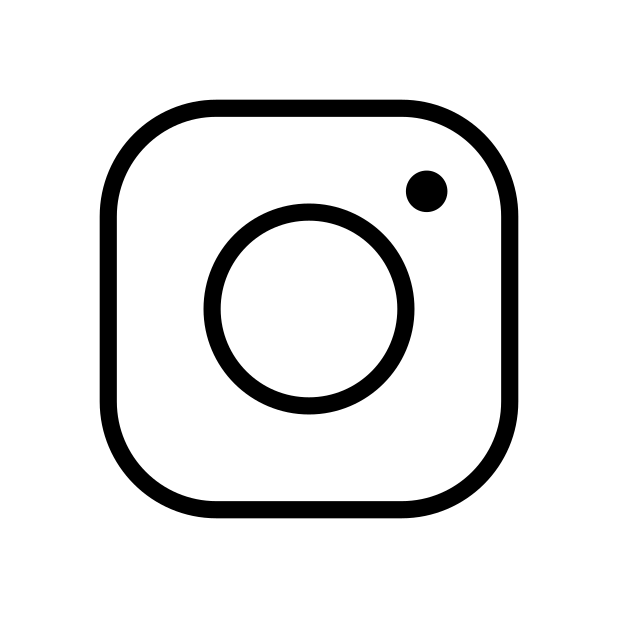
instagram